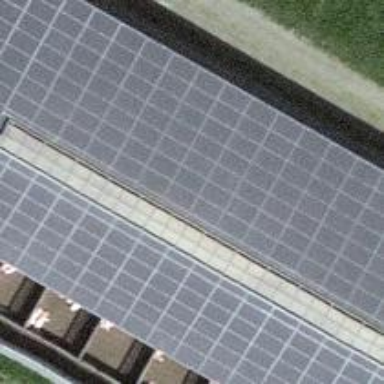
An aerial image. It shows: Solar power generator.